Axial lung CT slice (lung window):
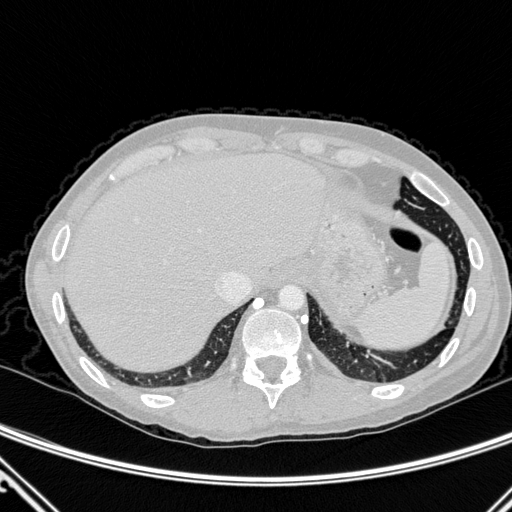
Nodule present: no